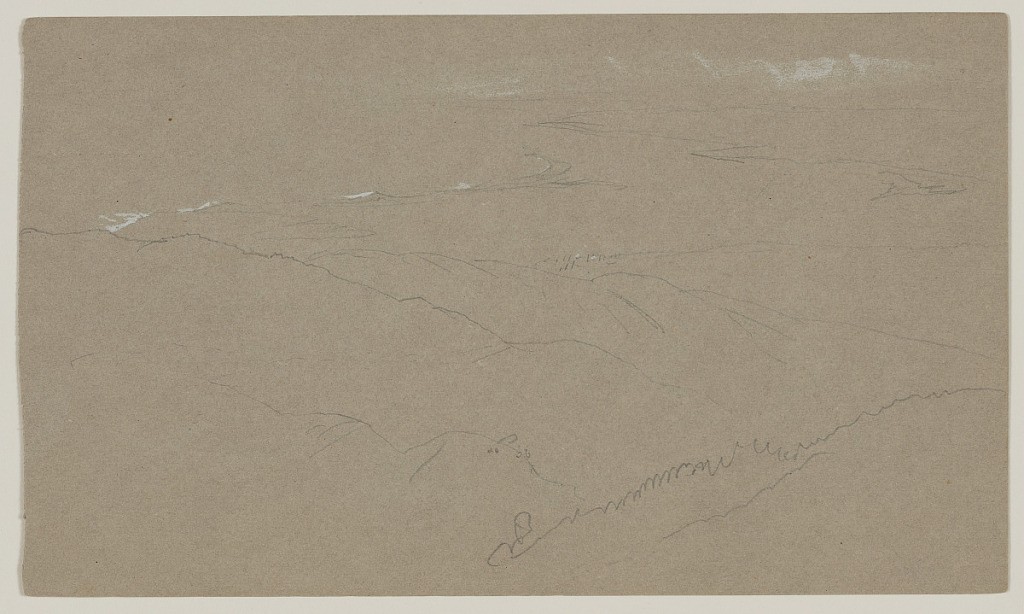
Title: Kingston Harbor from Bellevue, Jamaica
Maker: Frederic Edwin Church, American, 1826–1900
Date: August 1865
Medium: Graphite and white gouache on gray wove paper
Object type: Drawing
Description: Landscape sketch showing a view of the Palisadoes and the Kingston harbor from the town of Bellevue, Jamaica. In the foreground, rugged mountain ridges at left and right converge into valleys before flattening out to a plain at right. In the middle distance, the Kingston harbor is visible, protected by the tombolo of sand known as the Palisadoes, at left. Waves crash along its shores. Beyond, the Jamaica coastline extends to the horizon.